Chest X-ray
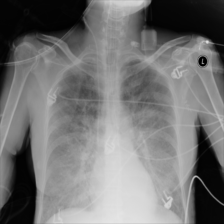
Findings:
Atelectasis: negative
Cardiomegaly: negative
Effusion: negative
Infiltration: positive
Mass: negative
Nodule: negative
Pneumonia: negative
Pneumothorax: negative
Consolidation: negative
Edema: negative
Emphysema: negative
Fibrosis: negative
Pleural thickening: negative
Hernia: negative